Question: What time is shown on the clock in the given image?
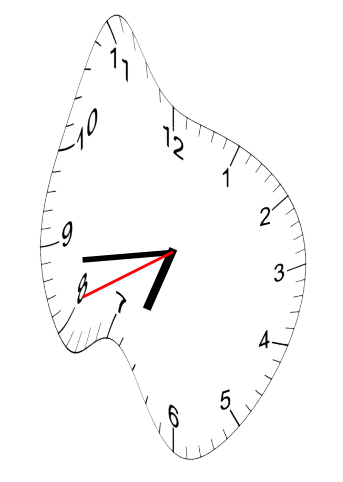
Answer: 06:43:41